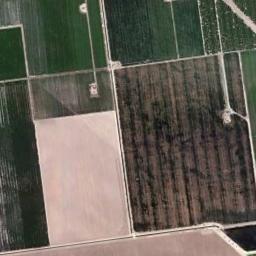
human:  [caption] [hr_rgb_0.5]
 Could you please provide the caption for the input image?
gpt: There are some green and bare rectangular farmland .

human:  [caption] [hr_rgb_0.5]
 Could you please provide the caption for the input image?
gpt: Several dirt roads are in rectangular farmlands .

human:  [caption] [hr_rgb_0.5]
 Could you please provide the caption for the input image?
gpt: Several rectangular farmlands of different colors and sizes are neatly arranged on the ground .

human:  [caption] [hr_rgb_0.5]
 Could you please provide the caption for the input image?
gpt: Several neatly arranged green, light brown and brown mixed-sized rectangular farm fields .

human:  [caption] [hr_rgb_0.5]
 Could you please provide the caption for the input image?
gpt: There are some green rectangular farmlands and an apricot one .